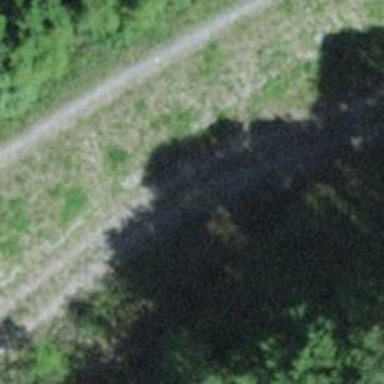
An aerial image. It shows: Dirt track road.